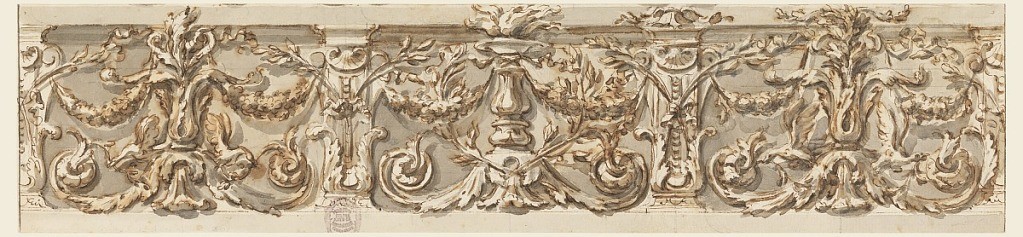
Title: Design for a Frieze
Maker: Carlo Marchionni, Italian, 1702–1786
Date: ca. 1770
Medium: Black crayon, pen and sepia ink, brush and gray watercolor on laid paper
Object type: Drawing
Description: Three panels framed by pilasters, with alternate variations. The central panel has in the middle a candelabrum with a burning fire above a leaf base, the lateral panels have a floral candelabrum upon a similar base with two flying birds breaking stems of the rinceaux protruding from the bases. Two festoons are suspended beside each of the candelabra. In front of the pilasters are two crossed branches, fastened by a knot whose ends are hanging into the panels.